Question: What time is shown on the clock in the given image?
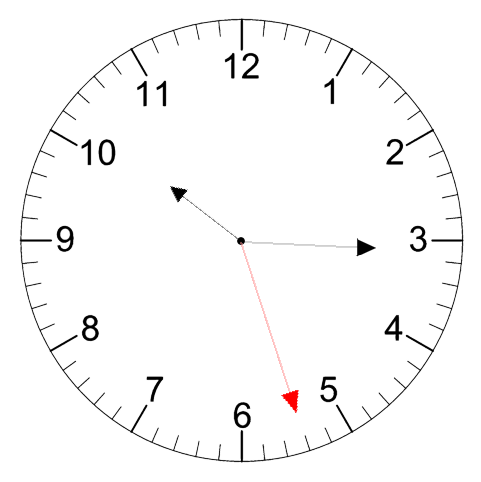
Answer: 10:15:27